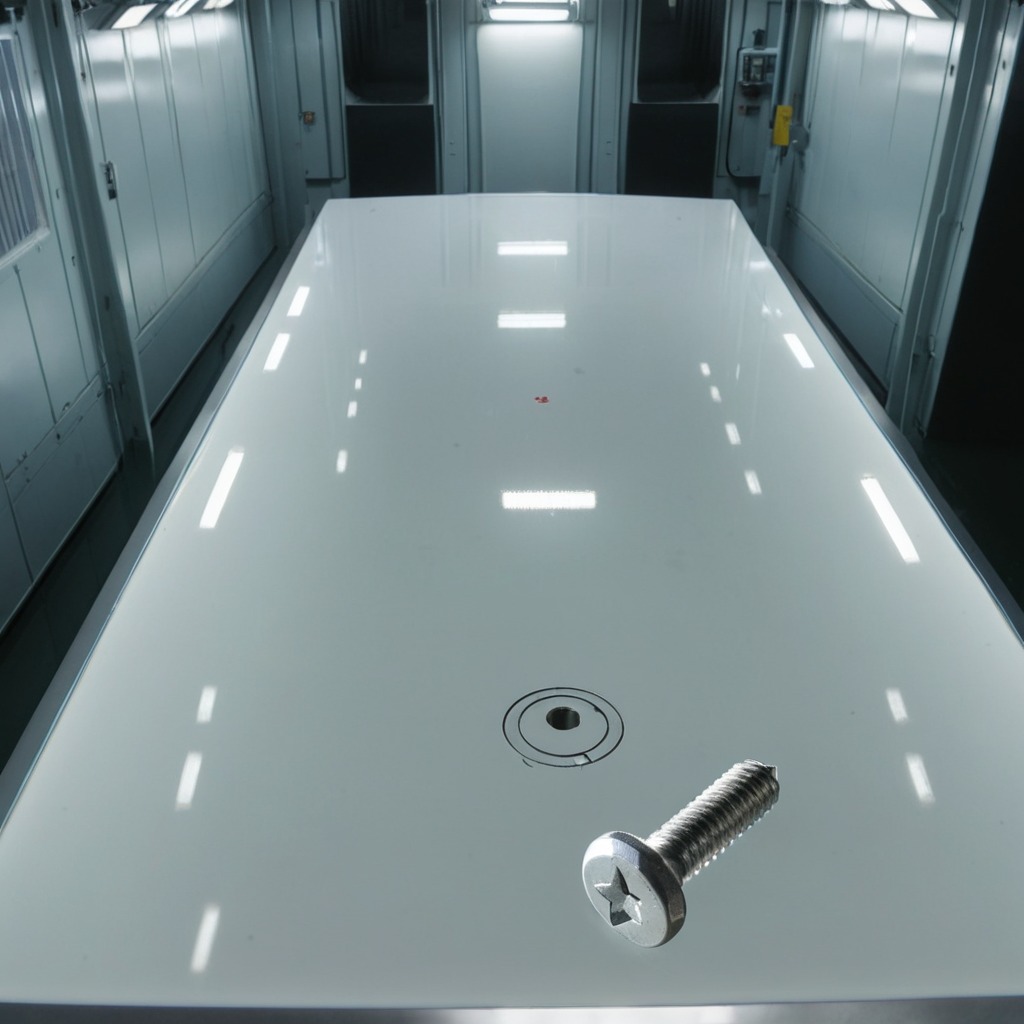
A metal screw is lying on the table.